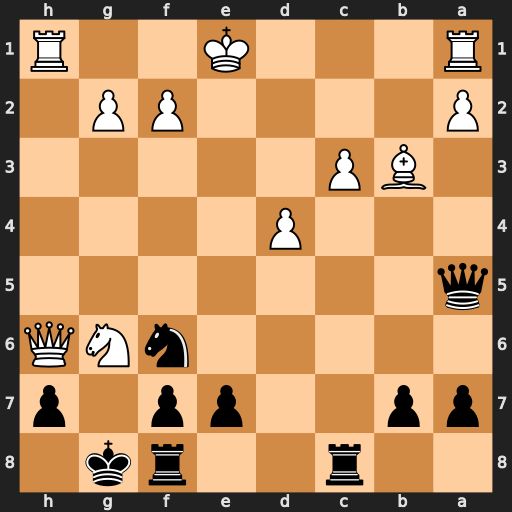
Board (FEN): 2r2rk1/pp2pp1p/5nNQ/q7/3P4/1BP5/P4PP1/R3K2R
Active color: b
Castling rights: KQ
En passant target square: -
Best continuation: Qxc3+ Ke2 Qb2+ Qd2 Qxd2+ Kxd2 hxg6